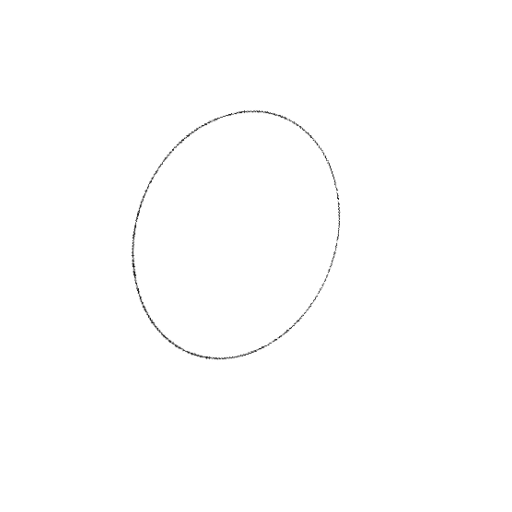
Crossing number: 0